Question: My purpose of asking this is that I just want to show half image or selected TAB in front of TABCONTENT. I used TabWidget and FrameLayout for tabcontent inside linearlayout parent tag. I know I can use Framelayout as a parent layout but it hides tab widget. I am pasting code please have a look and give me suggestion.

here you can see selected tab arrow that I want to show this arrow above below image that is part of tabcontent.
'''
<TabHost
android:id="@android:id/tabhost"
android:layout_width="fill_parent"
android:layout_height="fill_parent"
android:layout_below="@+id/txt_floor"
android:background="@color/app_bg" >
<LinearLayout
android:layout_width="fill_parent"
android:layout_height="fill_parent"
android:orientation="vertical" >
<TabWidget
android:id="@android:id/tabs"
android:layout_width="fill_parent"
android:layout_height="wrap_content"
android:showDividers="none"
android:dividerPadding="0dp"
android:tabStripEnabled="false" />
<FrameLayout
android:id="@android:id/tabcontent"
android:layout_width="0dp"
android:layout_height="0dp"
android:layout_marginTop="-5dp"
android:layout_weight="0" />
<android.support.v4.view.ViewPager
android:id="@+id/viewpager"
android:layout_width="fill_parent"
android:layout_height="wrap_content"
android:layout_marginTop="0dp"
android:layout_weight="0"
android:layout_gravity="bottom" />
</LinearLayout>
</TabHost>
'''
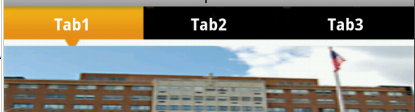
Answer: After more searching I found this solution that works for me like charm :) Hope this solution will help others.

'''
<TabHost
android:id="@android:id/tabhost"
android:layout_width="fill_parent"
android:layout_height="fill_parent"
android:layout_below="@+id/txt_hosp_name"
android:background="@color/app_bg" >
<FrameLayout
android:layout_width="fill_parent"
android:layout_height="fill_parent"
android:orientation="vertical" >
<FrameLayout
android:id="@+id/content_framelayout"
android:layout_width="fill_parent"
android:layout_height="wrap_content"
android:layout_gravity="bottom" >
<FrameLayout
android:id="@android:id/tabcontent"
android:layout_width="0dp"
android:layout_height="0dp" />
<android.support.v4.view.ViewPager
android:id="@+id/viewpager"
android:layout_width="fill_parent"
android:layout_height="wrap_content" />
</FrameLayout>
<TabWidget
android:id="@android:id/tabs"
android:layout_width="fill_parent"
android:layout_height="wrap_content"
android:dividerPadding="0dp"
android:showDividers="none"
android:tabStripEnabled="false"
android:layout_gravity="top" />
</FrameLayout>
</TabHost>
'''